Aerial crown-view tile of a tropical tree (Barro Colorado Island, Panama), acquired 20240716:
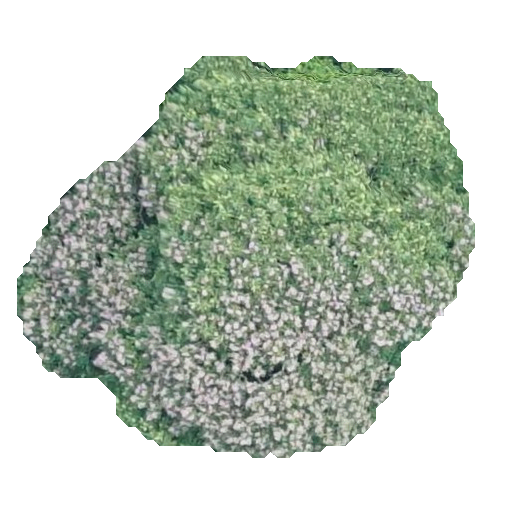
Species: Dipteryx oleifera
GBIF accepted scientific name: Dipteryx oleifera
Crown area: 207.028 m²